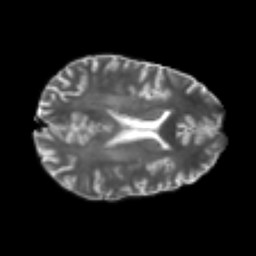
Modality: T2w
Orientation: axial
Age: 24
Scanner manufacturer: philips
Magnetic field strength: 3 T
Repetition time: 8.432 s
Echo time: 0.1273 s